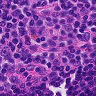
Metastatic tissue present: no